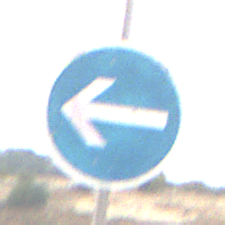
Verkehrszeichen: VorgeschriebeneFahrtrichtungHierLinks
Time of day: MorningAfternoon
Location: Outdoor (Nature)
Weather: Overcast
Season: NotSpecified
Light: Natural